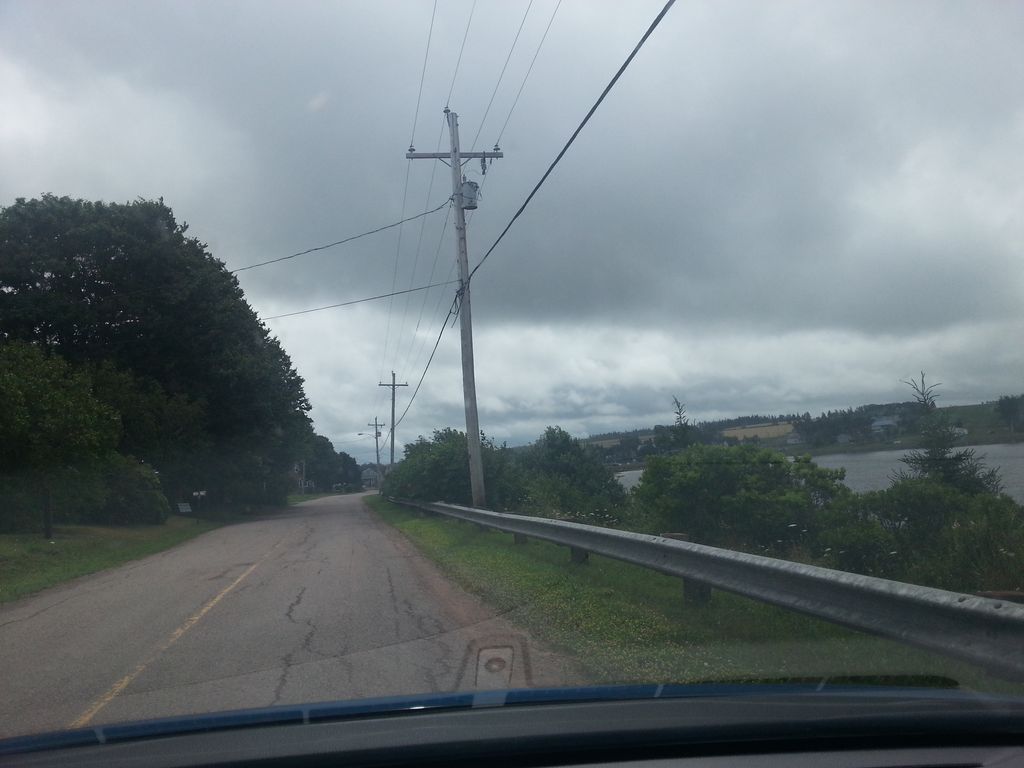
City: charlottetown